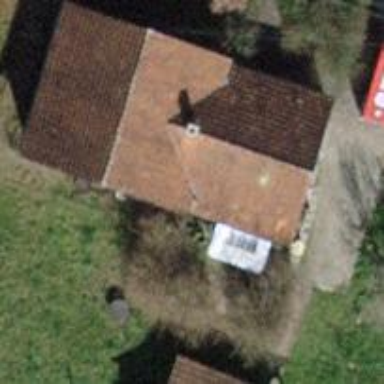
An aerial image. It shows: Building with tiled roof.